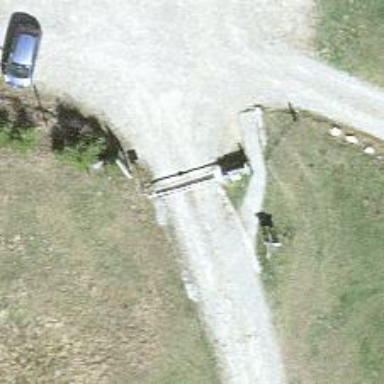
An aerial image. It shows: Lift gate barrier.